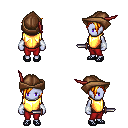
a pixel art fantasy rpg character, female body template, dark elf, purple skin, gold chest armor, red pants, light blonde pixie cut hairstyle, leather cap, white cloth bracers, ghillies, dagger, four views (front, back, left, right), 2x2 character sprite sheet, small pixel art, hard edges, no anti-aliasing